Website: home-depot
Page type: account-selection
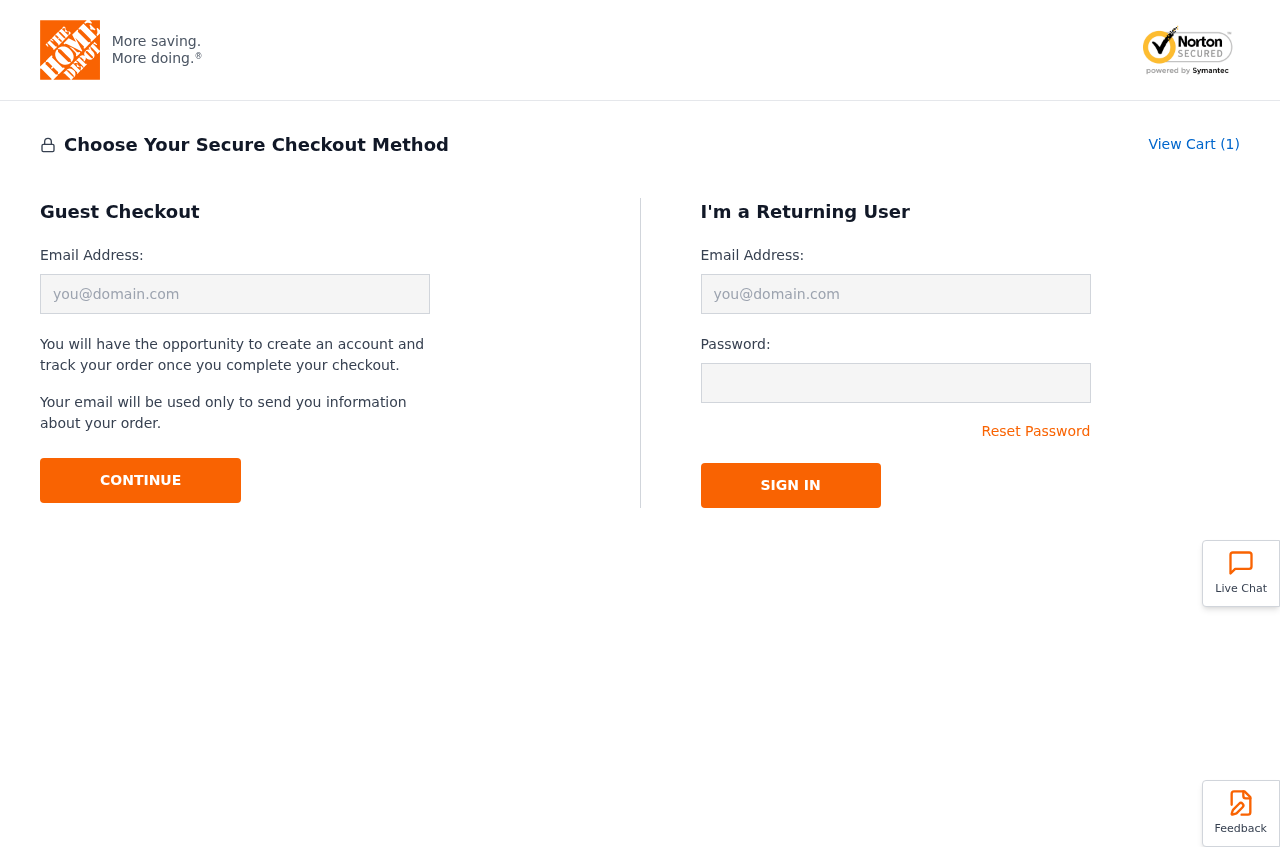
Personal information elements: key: PII_EMAIL
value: gary.carlson@gmail.com
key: PII_LOGIN_USERNAME
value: gary8050
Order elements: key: ORDER_NUM_ITEMS
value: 1